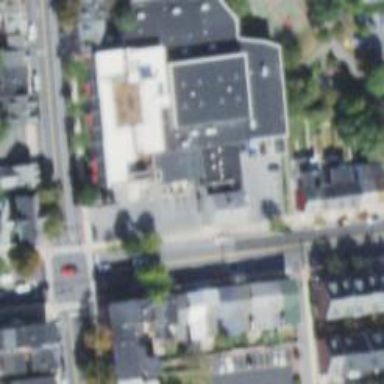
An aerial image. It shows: Marketplace building.